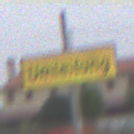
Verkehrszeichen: Umleitungsankuendigung
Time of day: Midday
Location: Outdoor (Suburban)
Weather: Overcast
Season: NotSpecified
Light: Natural